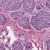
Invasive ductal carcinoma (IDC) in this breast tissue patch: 1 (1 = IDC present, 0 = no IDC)